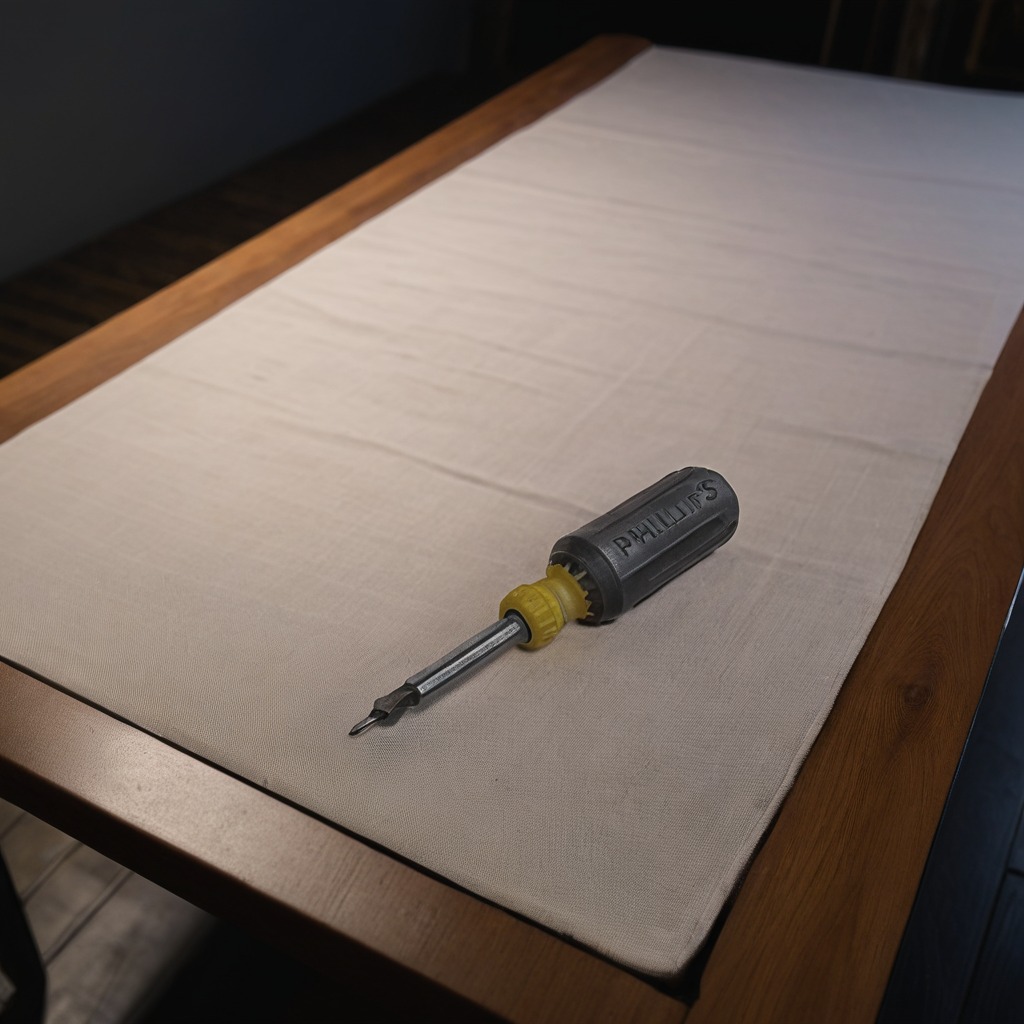
A screwdriver lying on a wooden table inside a workshop at night dim ambient light soft shadows worn but beneath the cloth